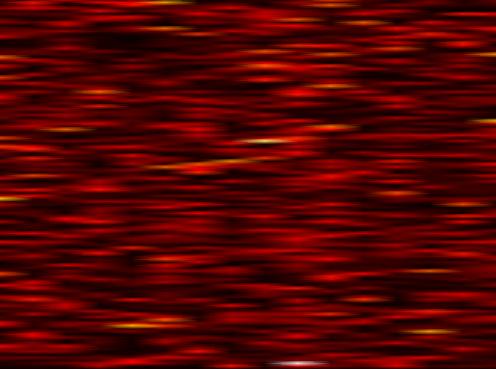
Label: WOLA